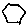
Label: hexagon